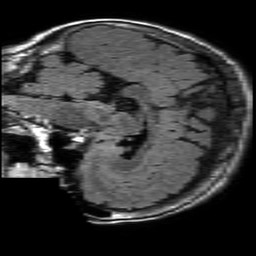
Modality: FLAIR
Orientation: sagittal
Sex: female
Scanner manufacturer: philips
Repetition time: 11 s
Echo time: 0.125 s